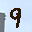
Label: 9